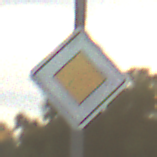
Verkehrszeichen: Vorfahrtsstrasse
Umgebung: Outdoor, RoadRail
Tageszeit: SunriseSunset
Wetter: PartlyCloudy
Licht: Natural
Jahreszeit: NotSpecified
Kontrast: LowContrast